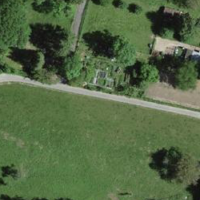
EUNIS habitat code: 25
Species observed at this site:
Luscinia megarhynchos